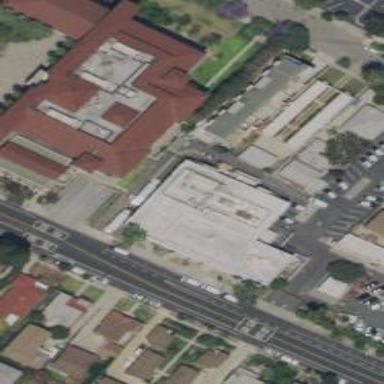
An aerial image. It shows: Police building.